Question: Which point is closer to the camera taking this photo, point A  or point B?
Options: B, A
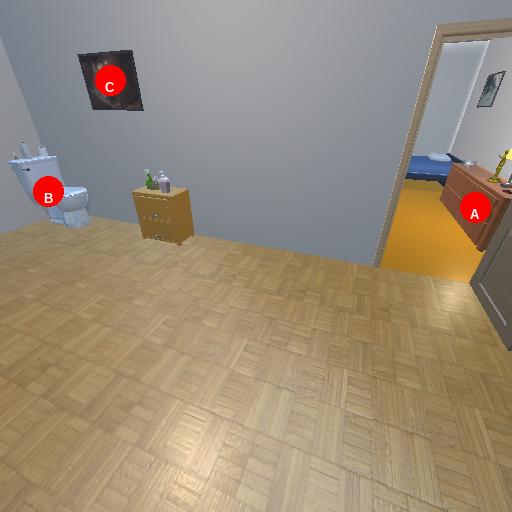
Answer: B